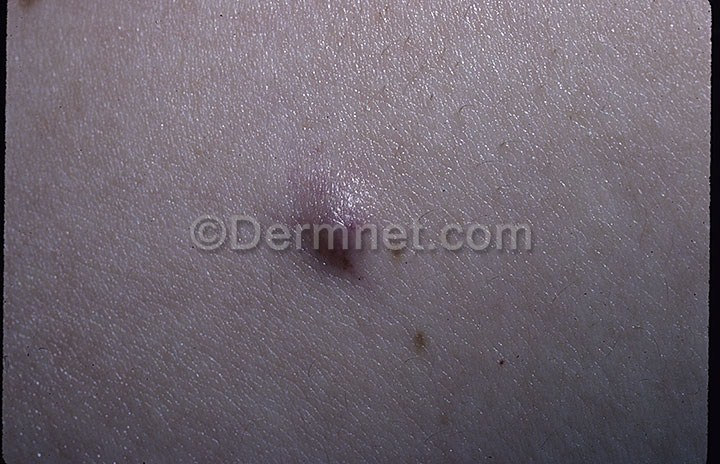
Disease: Seborrheic Keratoses and other Benign Tumors